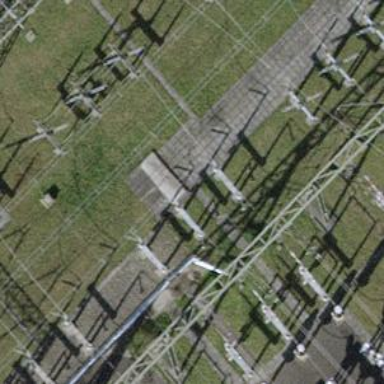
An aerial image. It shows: Bay where power lines run through.